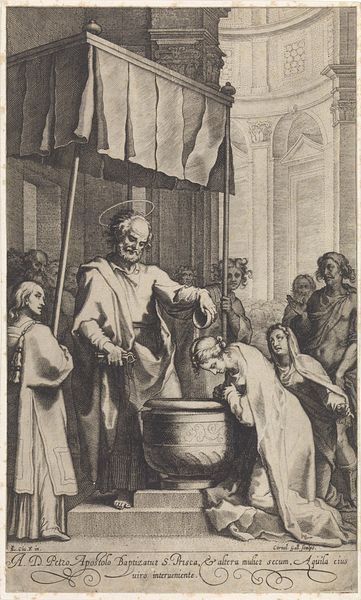
Titel: Petrus doopt de H. Prisca van Rome
Künstler: Cornelis (I) Galle
Standort: Amsterdam
Institution: Rijksmuseum
Schlagwörter: people, pope, priest, religious, robes, women, painting, woman, angel, man, building, water, drawing, black and white, beard, writing, children, letter, clothes, prayer, religion, god, tent, christian, christianity, bible, blessing, well, prophet, latin, baptism, halo, sacrifice, chirch, peple, baptisal, ioann